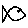
Label: fish